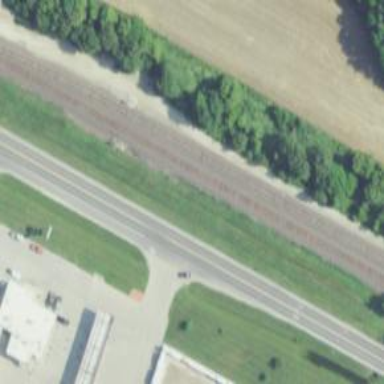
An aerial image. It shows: Asphalt road classified as trunk highway.